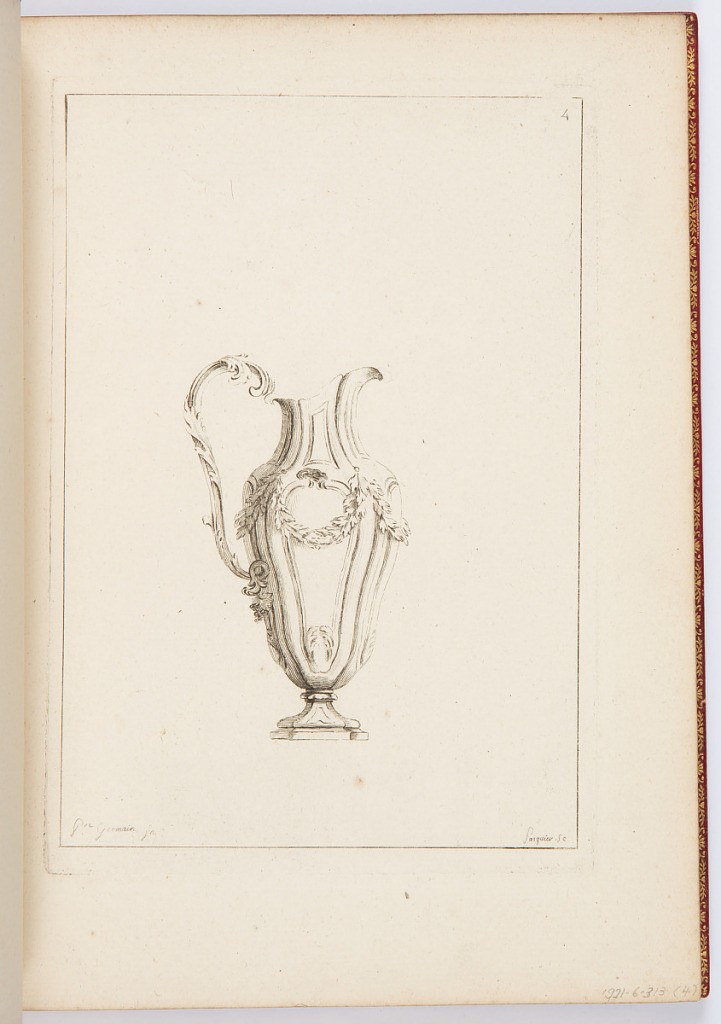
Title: Burette
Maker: Pierre Germain, French, 1703 - 1783
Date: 1748
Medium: Etching on laid paper
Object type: Print
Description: Design for a pitcher with a handle with acanthus leaves twisting around it. The body of the pitcher is decorated with a garland of leaves. The plate is signed and numbered.